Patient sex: M
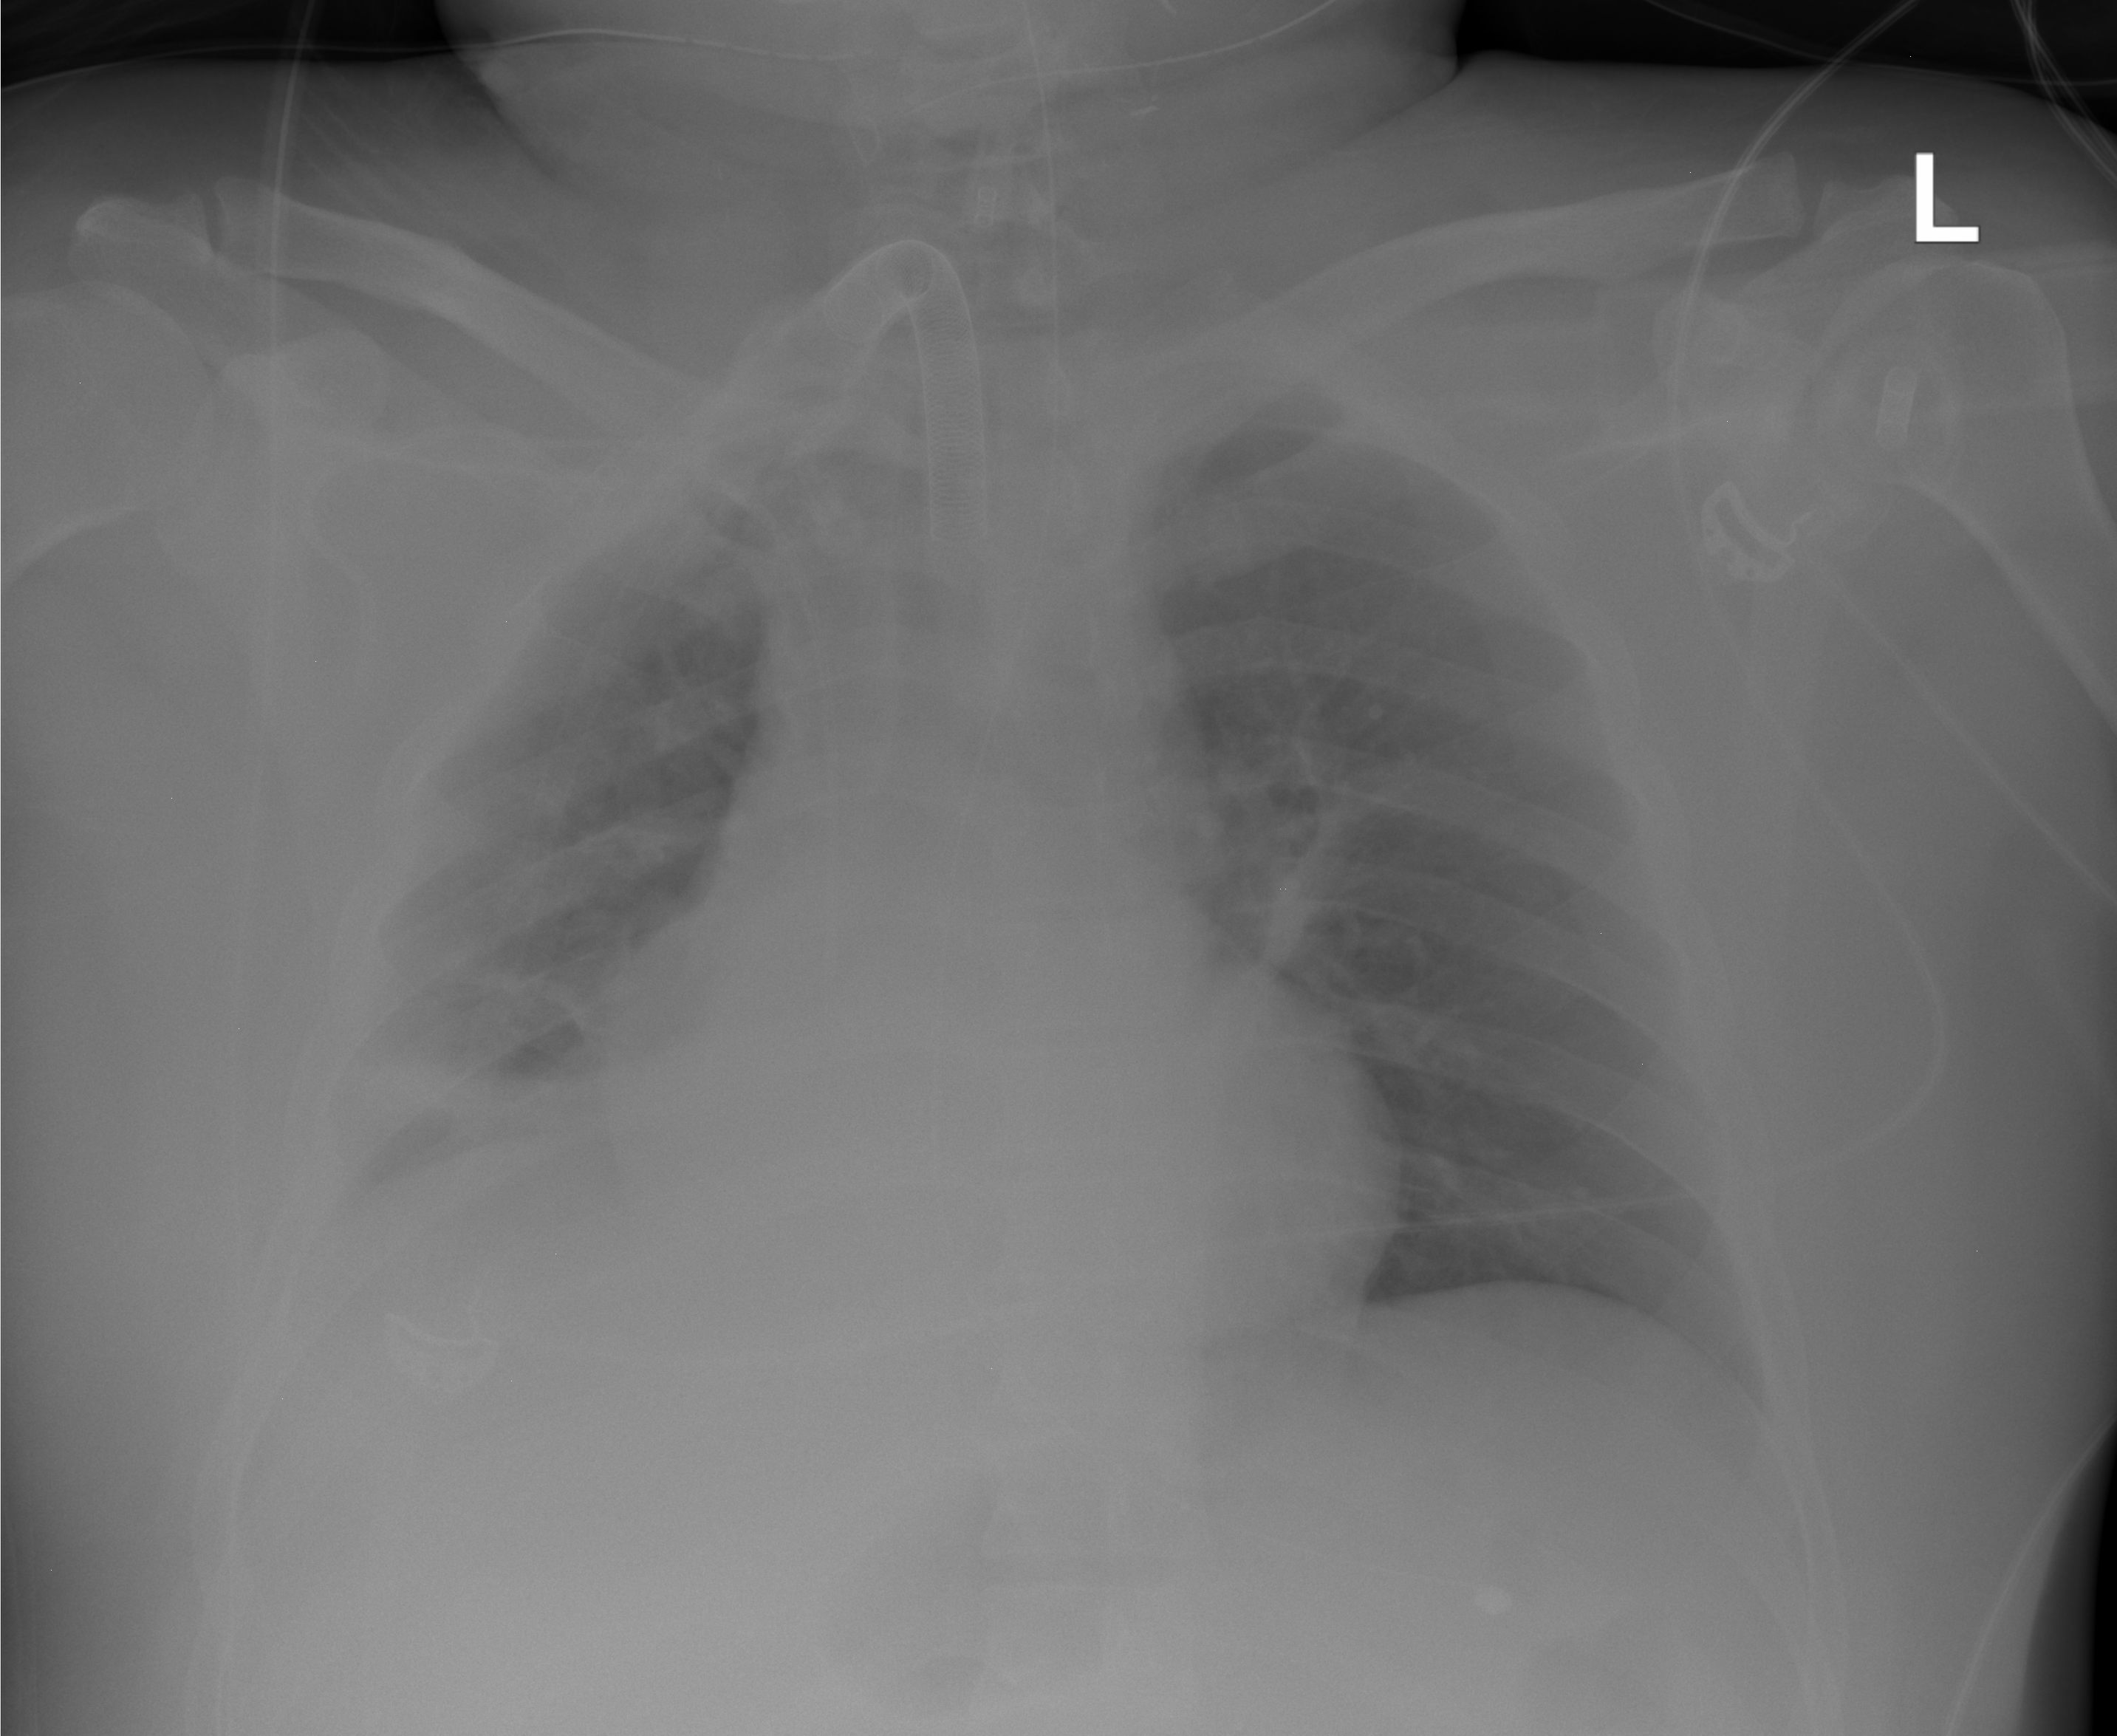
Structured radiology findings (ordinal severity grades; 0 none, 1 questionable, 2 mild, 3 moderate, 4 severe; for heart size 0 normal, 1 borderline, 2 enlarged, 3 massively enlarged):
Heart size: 1
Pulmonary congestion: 0
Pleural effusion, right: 1
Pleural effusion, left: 0
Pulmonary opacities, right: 0
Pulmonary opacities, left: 0
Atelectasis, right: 2
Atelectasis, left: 0